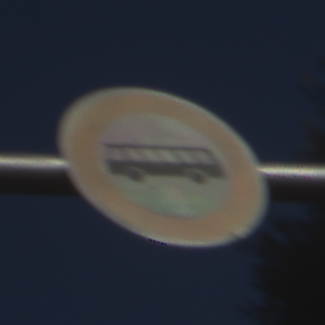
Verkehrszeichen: VerbotKraftomnibusse
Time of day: MorningAfternoon
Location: Outdoor (Suburban)
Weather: Clear
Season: NotSpecified
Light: Natural